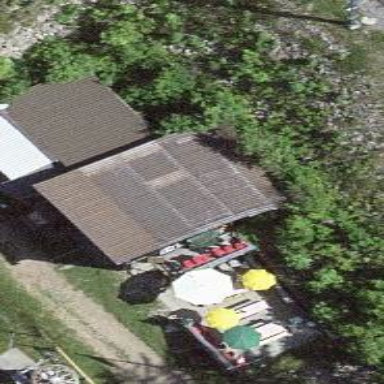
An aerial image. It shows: Restaurant.